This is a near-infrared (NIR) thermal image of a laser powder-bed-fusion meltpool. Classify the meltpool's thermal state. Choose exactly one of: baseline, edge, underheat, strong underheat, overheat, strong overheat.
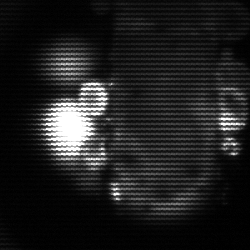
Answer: strong underheat